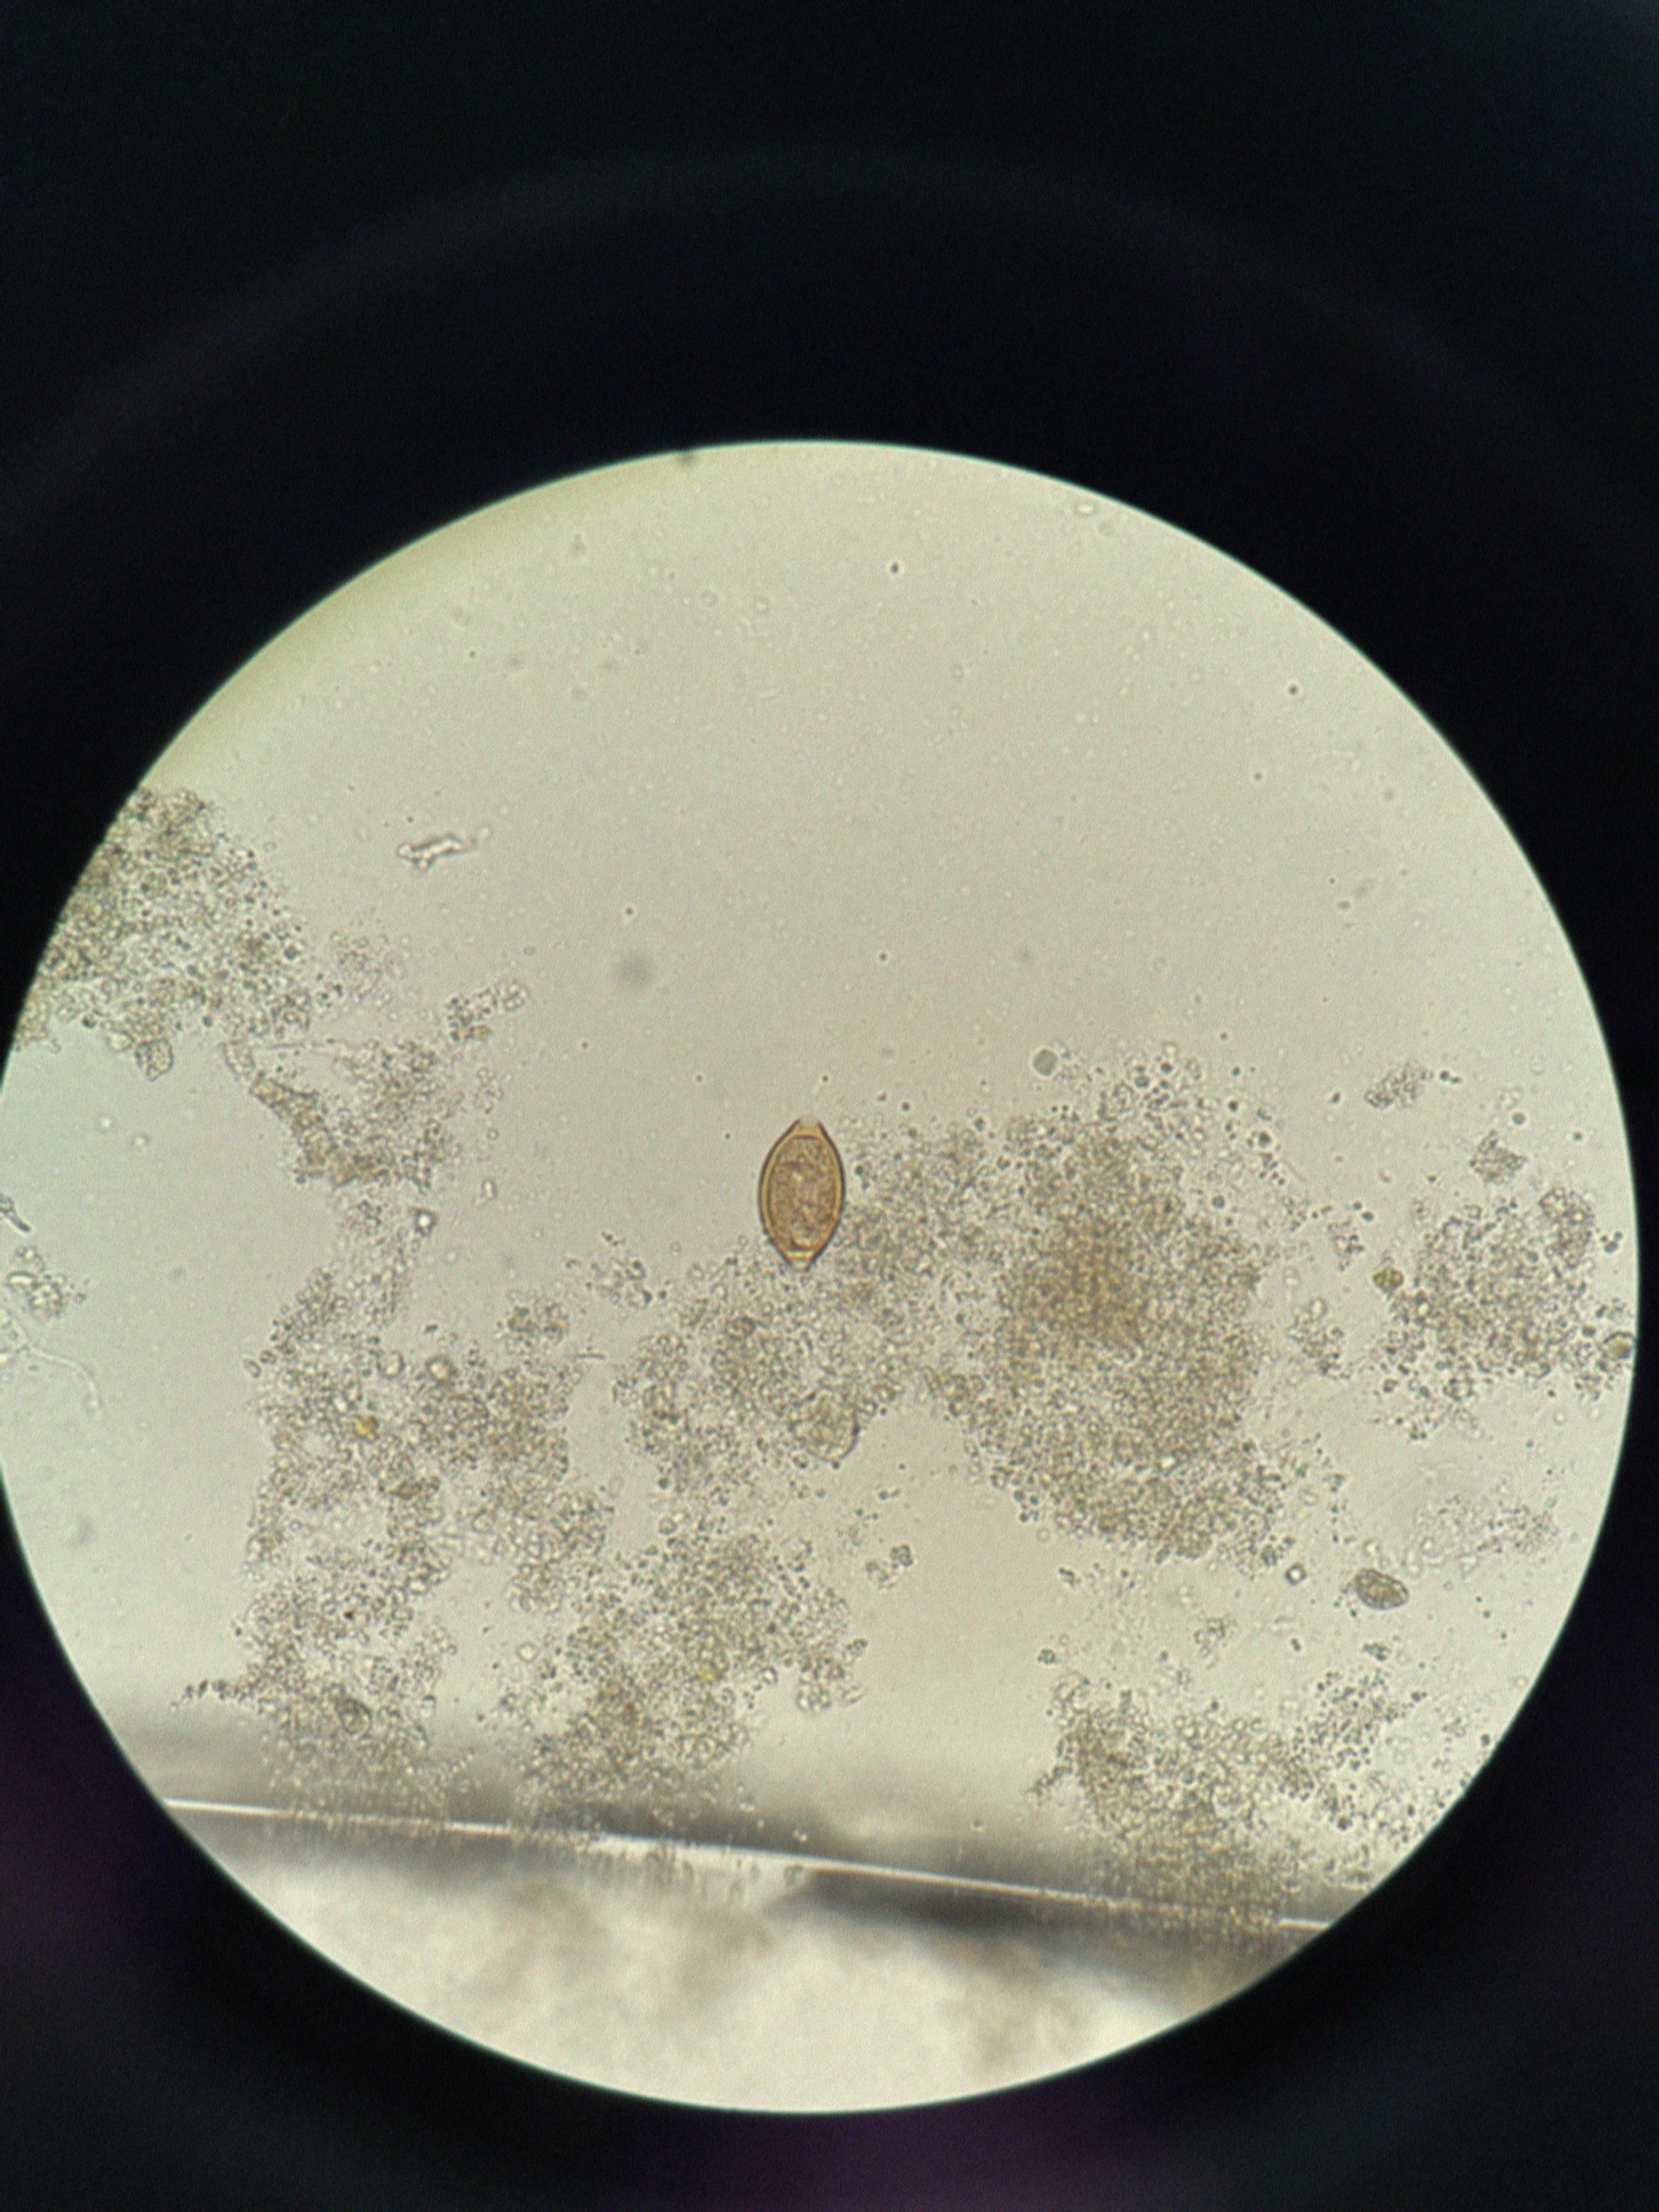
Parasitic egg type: Trichuris trichiura